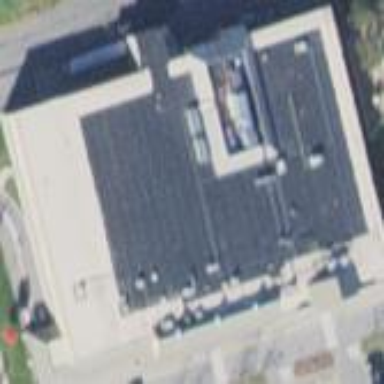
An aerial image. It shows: Supermarket building.